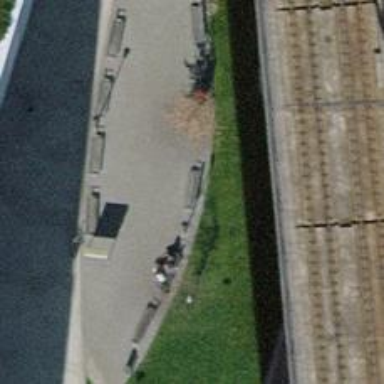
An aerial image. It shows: Grey bench.